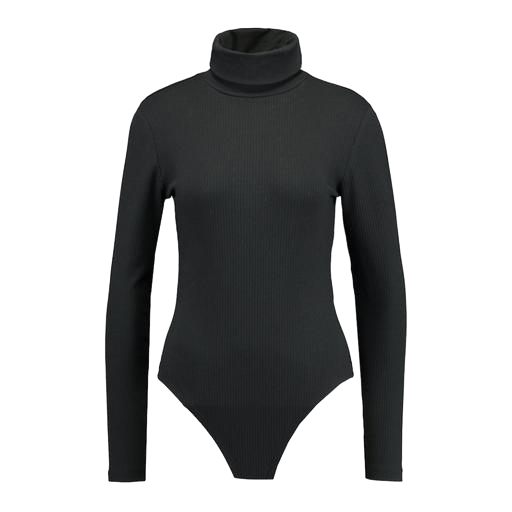
fitted turtleneck, black turtleneck, black polo-neck top, white background